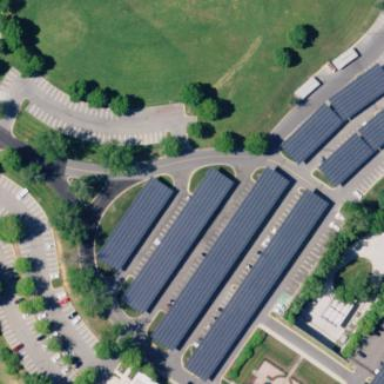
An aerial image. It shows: Solar photovoltaic panel generator on roof of building.